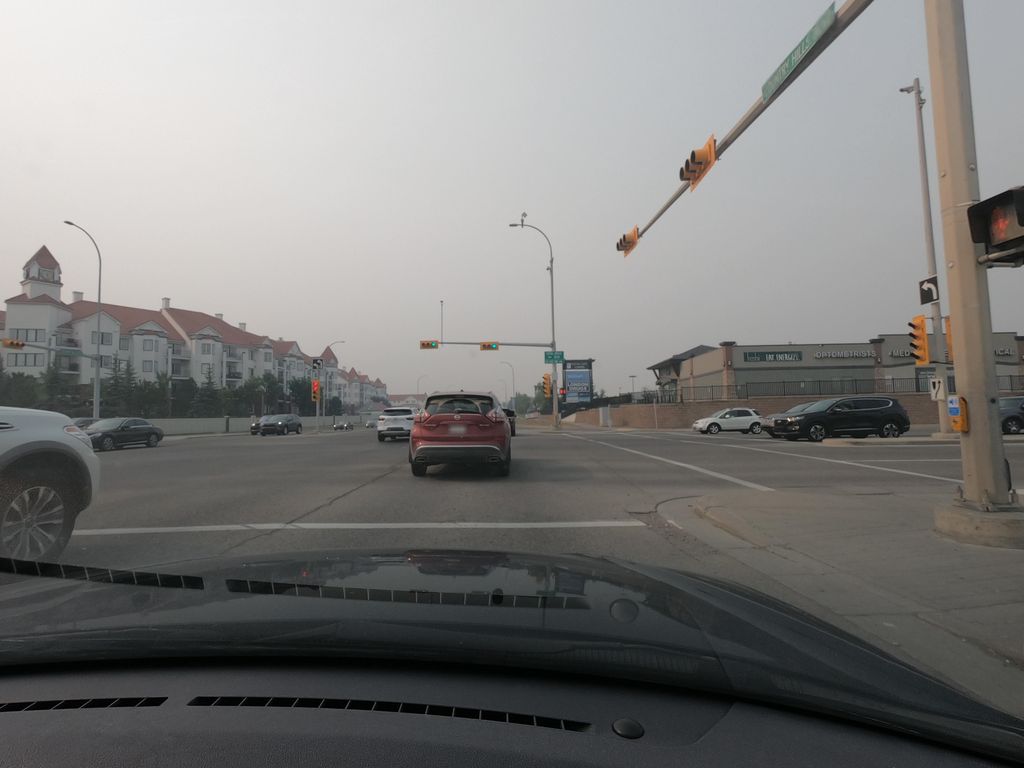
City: calgary